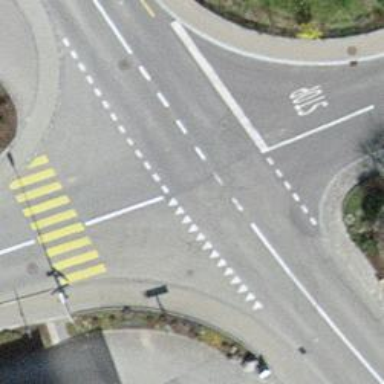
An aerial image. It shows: Road with "give way" sign.